Question: Suppose I have a 3D model:

The model is given in the form of vertices, faces (all triangles) and normal vectors. The model may have holes and/or transparent parts.
For an arbitrarily placed light source at infinity, I have to determine:
-
Then, for the partially shadowed triangles:
- -
My final application has to run on , that is, . Therefore, all the standard things from OpenGL, OpenCL, etc. might not be the best choice.
What is the most efficient algorithm to determine these things, considering this limitation?
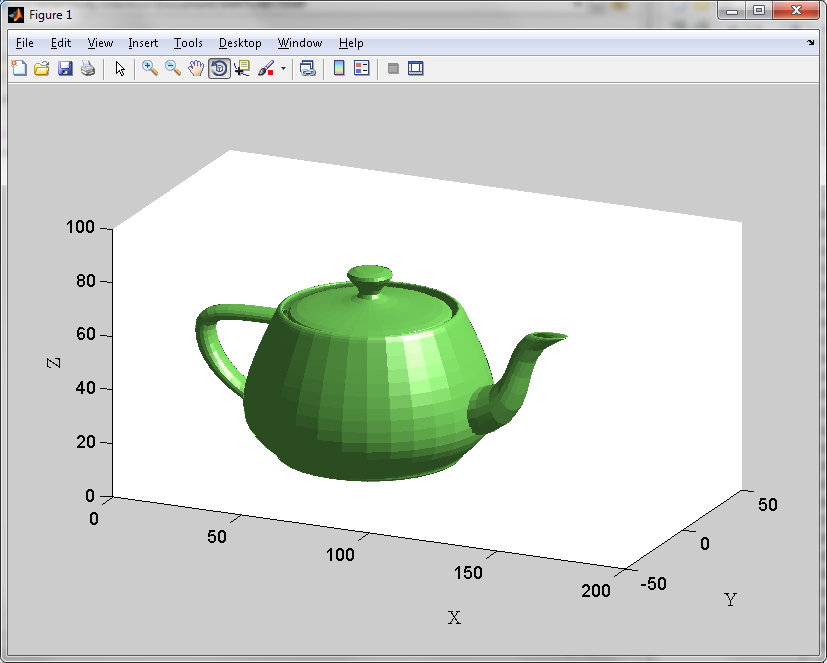
Answer: Do you have single mesh or more meshes ?
Meaning if the shadow is projected on single 'ground' surface or on more like room walls or even near objects. According to this info the solutions are very different
1. for flat ground/wall surfaces is usually the best way a projected render to this surface camera direction is opposite to light normal and screen is the render to surface. Surface is not usually perpendicular to light so you need to use projection to compensate... You need 1 render pass for each target surface so it is not suitable if shadow is projected onto near mesh (just for ground/walls)
2. for more complicated scenes You need to use more advanced approach. There are quite a number of them and each has its advantages and disadvantages. I would use Voxel map but if you are limited by space than some stencil/vector approach will be better. Of course all of these techniques are quite expensive and without GPU I would not even try to implement them. This is how Voxel map looks like: if you want just self shadowing then voxel map size can be only some boundig box around your mesh and in that case you do not incorporate whole mesh volume instead just projection of each pixel into light direction (ignore first voxel...) to avoid shadow on lighted surface